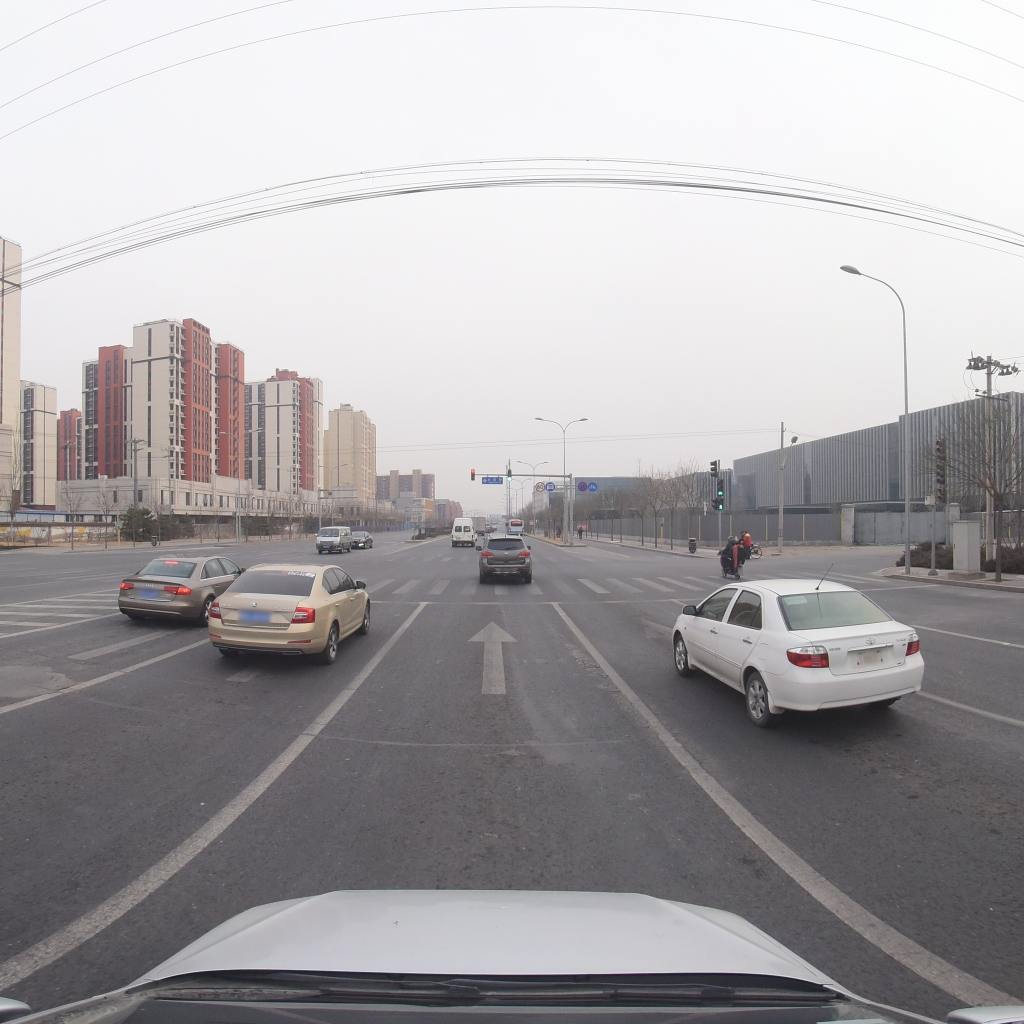
Region: Fengtai
Road damage annotations: transverse patch